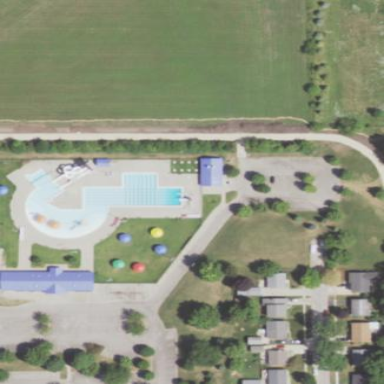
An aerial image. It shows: Water park.